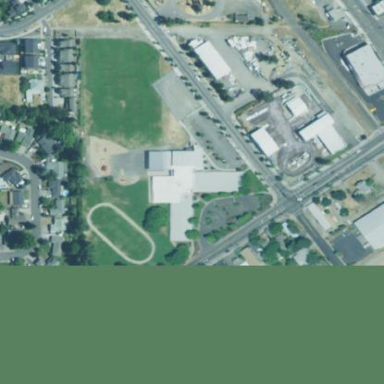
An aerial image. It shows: School building.